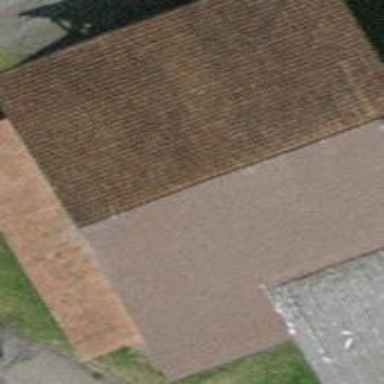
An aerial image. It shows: View of roof of building.